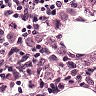
Metastatic tissue present: yes